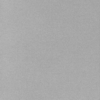
Label: dusty